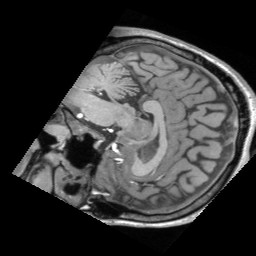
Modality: T1w
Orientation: sagittal